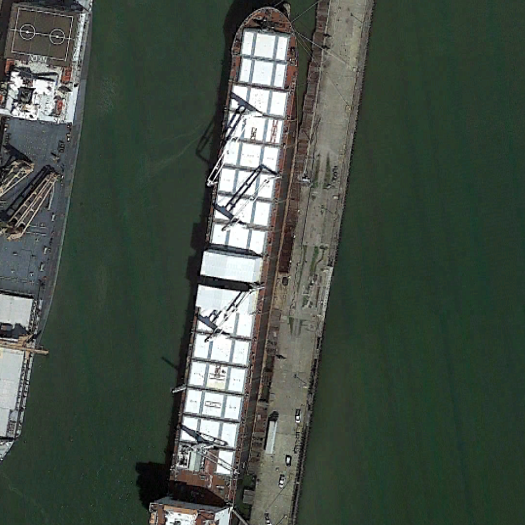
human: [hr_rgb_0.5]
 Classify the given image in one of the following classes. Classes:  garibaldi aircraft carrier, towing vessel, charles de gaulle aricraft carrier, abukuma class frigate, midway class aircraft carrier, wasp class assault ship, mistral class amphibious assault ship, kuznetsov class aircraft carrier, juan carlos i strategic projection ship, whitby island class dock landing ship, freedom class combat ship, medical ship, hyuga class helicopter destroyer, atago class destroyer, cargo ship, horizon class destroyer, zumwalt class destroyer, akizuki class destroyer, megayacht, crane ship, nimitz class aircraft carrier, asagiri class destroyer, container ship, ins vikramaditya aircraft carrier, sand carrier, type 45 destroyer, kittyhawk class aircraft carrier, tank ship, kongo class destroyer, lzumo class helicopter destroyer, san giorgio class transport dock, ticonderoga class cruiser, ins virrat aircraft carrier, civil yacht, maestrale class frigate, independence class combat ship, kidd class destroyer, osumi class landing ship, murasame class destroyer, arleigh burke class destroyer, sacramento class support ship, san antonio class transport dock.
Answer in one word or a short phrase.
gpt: Cargo ship